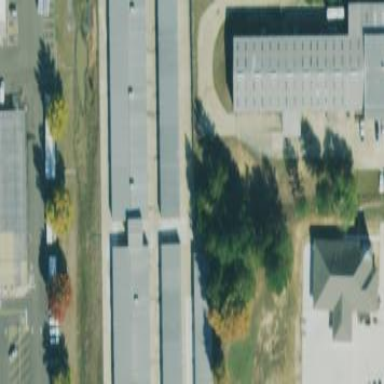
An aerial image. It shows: Building used for storage rental.